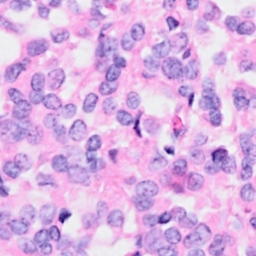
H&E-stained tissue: Breast